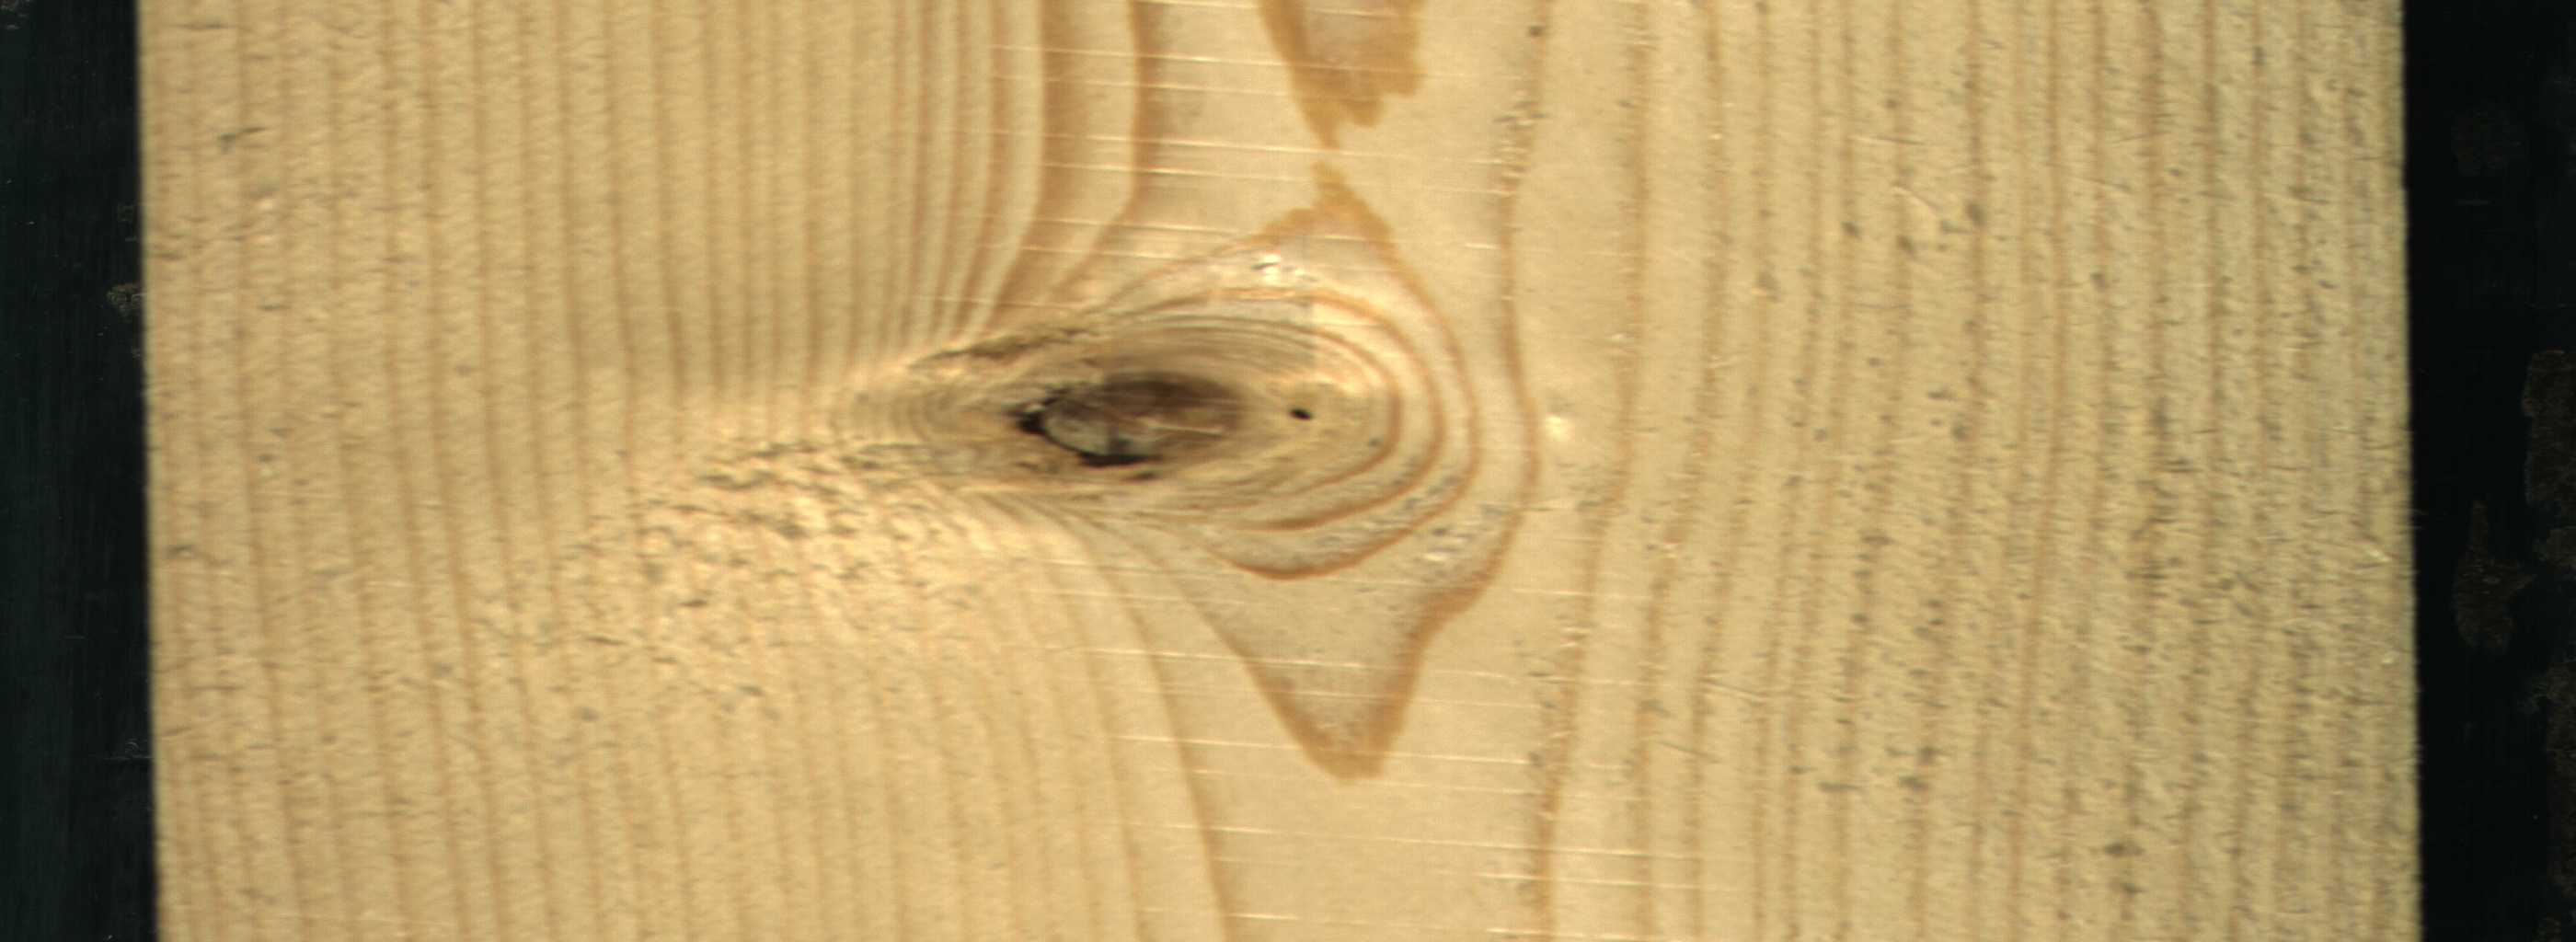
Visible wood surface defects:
knot_with_crack
Dead_Knot